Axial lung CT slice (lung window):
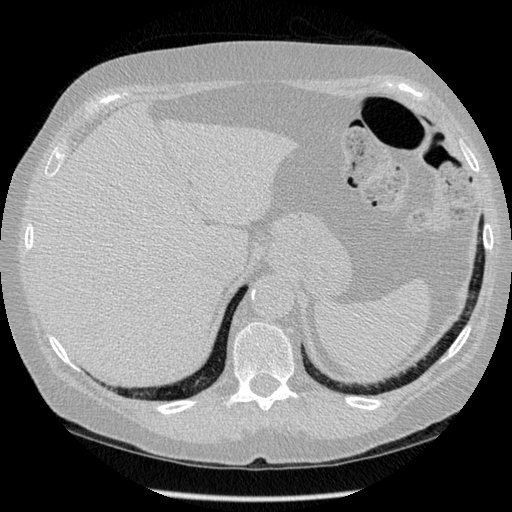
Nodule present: no